Field crop: maize
Growth stage: 1
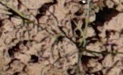
Species: lolium